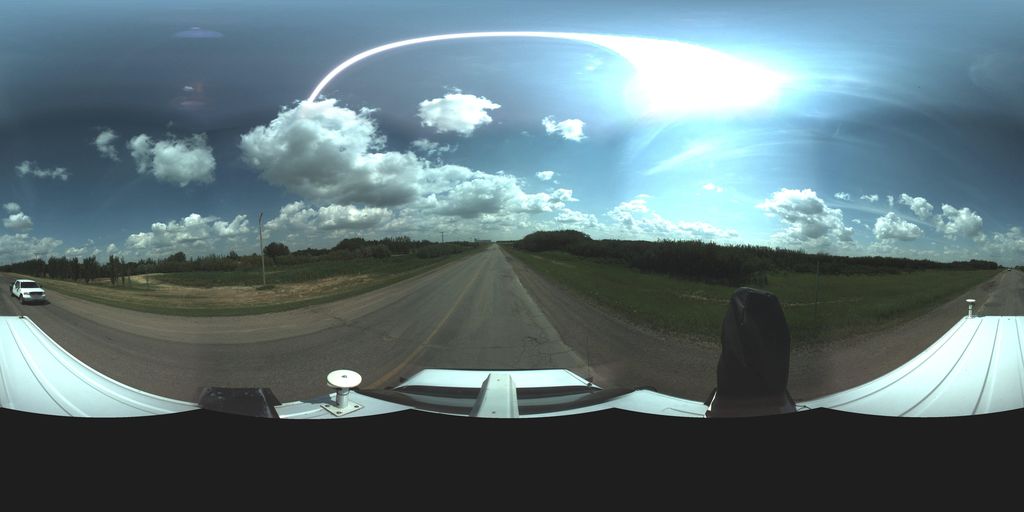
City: saskatoon